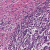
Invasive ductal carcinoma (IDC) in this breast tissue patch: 1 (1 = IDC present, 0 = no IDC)